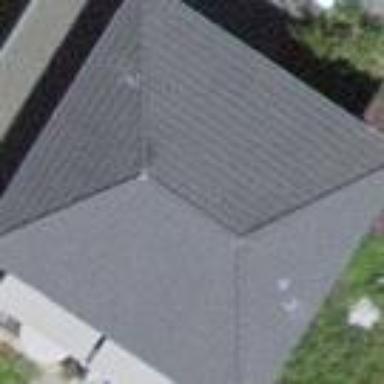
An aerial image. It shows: Building with hipped roof shape.